Question: I am unable to see the radio button list yes or NO in my screen I am getting the values from XML file.
Following code in aspx page:
'''
<asp:Panel ID="pnlAction" runat="server" Width="100%" Visible="false">
<table cellpadding="0" cellspacing="0" border="0" width="99%">
<tr style="height: 20px;">
<td style="width: 25px;">
<hr />
</td>
<td class="secHeading frmlblBold"" style="width: 80px;" align="center">
Action
</td>
<td>
<hr />
</td>
</tr>
</table>
<table style="font-weight:normal" width="100%" border="0" cellpadding="2" cellspacing="2">
<tr>
<td style="width:250px;"></td>
<td style="width:350px;"></td>
<td style="width:250px;"></td>
<td style="width:350px;"></td>
</tr>
<tr>
<td class="frmlblBold" style="text-align:right;vertical-align:top">Action </td>
<td><asp:DropDownList ID="ddlAction" runat="server" CssClass="DropDown" DataSourceID="dsAction" DataValueField="CODE" DataTextField="CDDesc" AutoPostBack = "False" Width="342px"></asp:DropDownList></td>
</tr>
<tr>
<td class="frmlblBold" style="text-align:right;vertical-align:top">Service Agreement Clause </td>
<td style="vertical-align:top" style="width: 350px;">
<%-- <fieldset id="fldSLA" runat="server" style="width: 280px;">--%>
<asp:RadioButtonList ID="radSLA" runat="server" RepeatDirection="Horizontal" DataValueField="SLAID" DataTextField="SLADESC" DataSourceID="dsSLA" visible = "true">
</asp:RadioButtonList>
<asp:RequiredFieldValidator ID="rfvSLA" runat="server" ControlToValidate="radSLA" ErrorMessage="Please select if service agreement is applicable or not."
Enabled="true" Display="none"></asp:RequiredFieldValidator>
<%-- </fieldset>--%>
</td>
</tr>
<tr>
<td class="frmlblBold" style="text-align:right;vertical-align:top">Comments </td>
<td style="vertical-align:top">
<asp:TextBox runat="server" ID="txtActionComments" MaxLength="500" TextMode="MultiLine" width="95%" Rows="5" /> </td>
</tr>
<tr>
<td align="center" colspan="2">
<asp:Button ID="btnSubmit" runat="server" Text="Submit" OnClick="btnSubmit_Click" CssClass="btnOther" />
</tr>
</asp:Panel>
<asp:XmlDataSource ID="dsSLA" runat="server" EnableCaching="false" DataFile="~/XML/VisaTracking.xml"
XPath="BVILetter/SLA/ITEM" />
'''
Code in .cs file:
'''
if (!IsPostBack)
{
base.PageLoad();
GetReqPndActTknByMe(base.LogShortID);
radSLA.DataBind();
radSLA.SelectedValue = "Yes";
BindDataToDropdownListAction();
}
'''
I am able to see the row count of radSLA.DataBind(); as '2'
'''
My XML code:
<BVILetter>
<SLA>
<ITEM SLAID ="Yes" SLADESC ="Yes" />
<ITEM SLAID ="No" SLADESC ="No" />
</SLA>
</BVILetter>
'''
But I am not able to see the radio buttons in my screen:

Please help me.
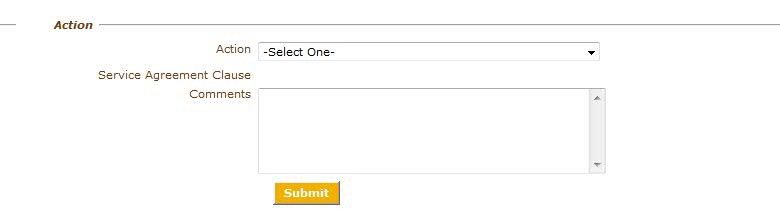
Answer: Please Check the Binding function clearly. If binding not happened properly then RadioBottonList does not appear.RadioBottonList apear only when when listItem bind properly